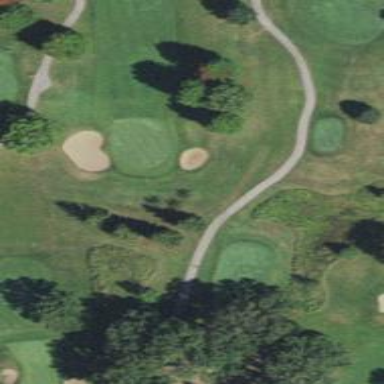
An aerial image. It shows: Golf hole.